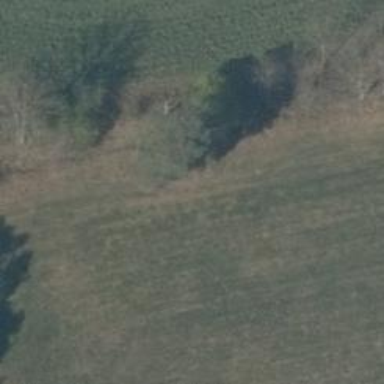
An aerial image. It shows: Hunting stand.